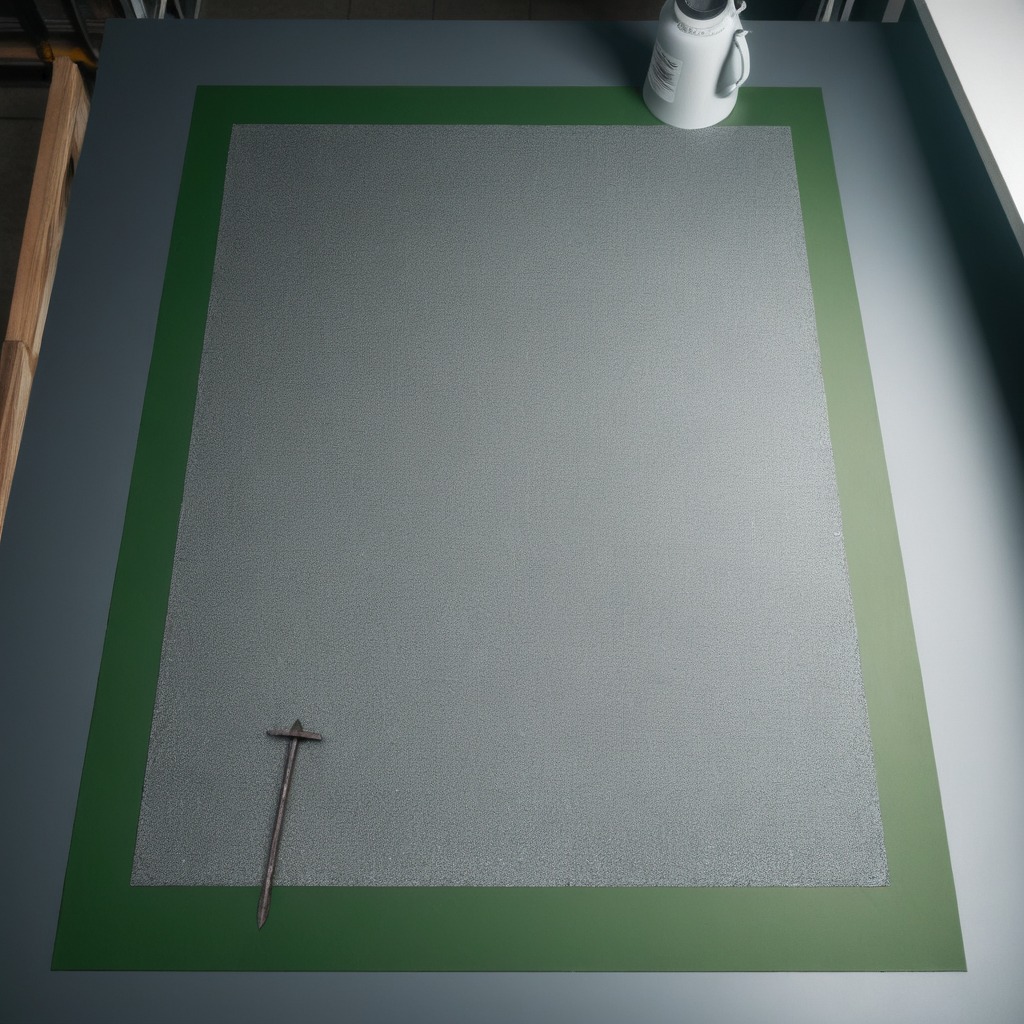
A nail lying on a clean granite tabletop covered with a green rubber mat inside a workshop under bright overhead lighting crisp shadows high clarity worn but beneath the mat